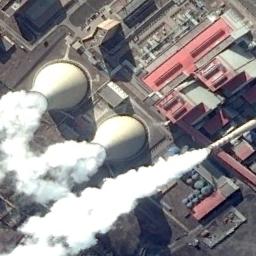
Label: thermal_power_station